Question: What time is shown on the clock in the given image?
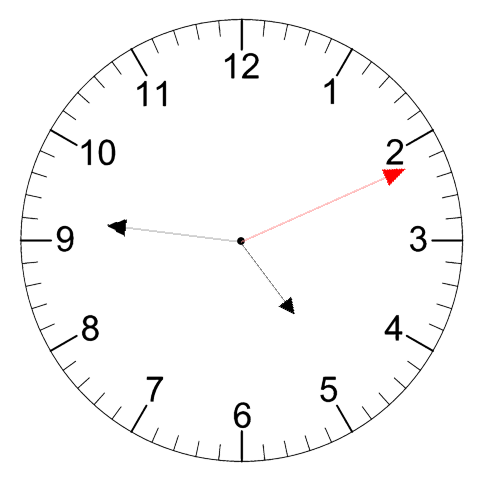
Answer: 04:46:11